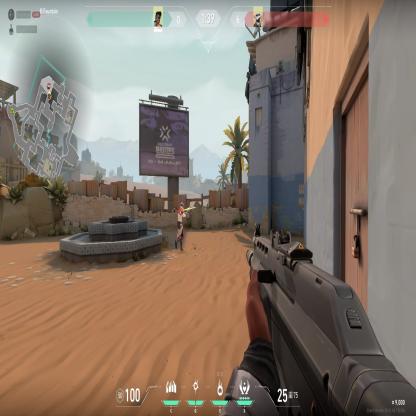
Label: enemy